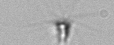
Label: Calciopappus